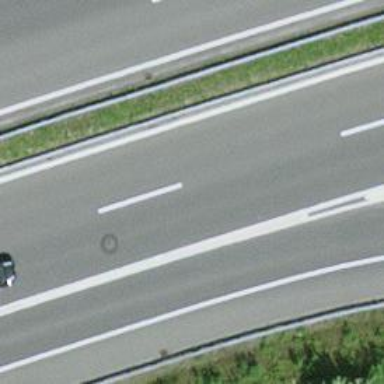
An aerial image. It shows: Motorway junction.